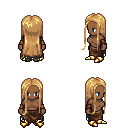
a pixel art fantasy rpg character, female body template, human, dark skin, black tattered cape, robe skirt, light blonde extra-long hairstyle, leather bracers, gold boots, four views (front, back, left, right), 2x2 character sprite sheet, small pixel art, hard edges, no anti-aliasing